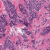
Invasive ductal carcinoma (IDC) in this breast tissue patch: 1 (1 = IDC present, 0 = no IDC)